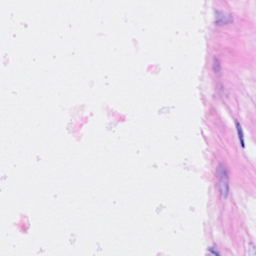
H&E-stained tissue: Breast